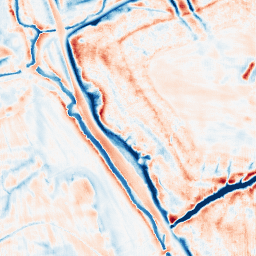
Category: edge_preserving
Decomposition family: bilateral
Decomposition parameters: d: 21
sigma_color: 100
sigma_space: 75
Upsampling method: fft_zeropad
Upsampling parameters: scale: 4
Upsampling scale: 4